Question: I have a problem with Yii framework, everything was working locally jz fine but when I tried to move my app to another system some of the views are showing errors like 'undefined variables'.
anyone know about this issue.
I found some similar issues with yii but none of them provided a correct answer for me.
## EDIT
actually I have 2 dropdown boxes, 1st one is getting the value from the model, if we select 1 from 1st dropdown list it will filter the results and shows in the second dropdown list(ajax call), both dropdown boxes using different controller action
And in firezilla I am getting the 500 internal server error for the request and following image contains log as response.
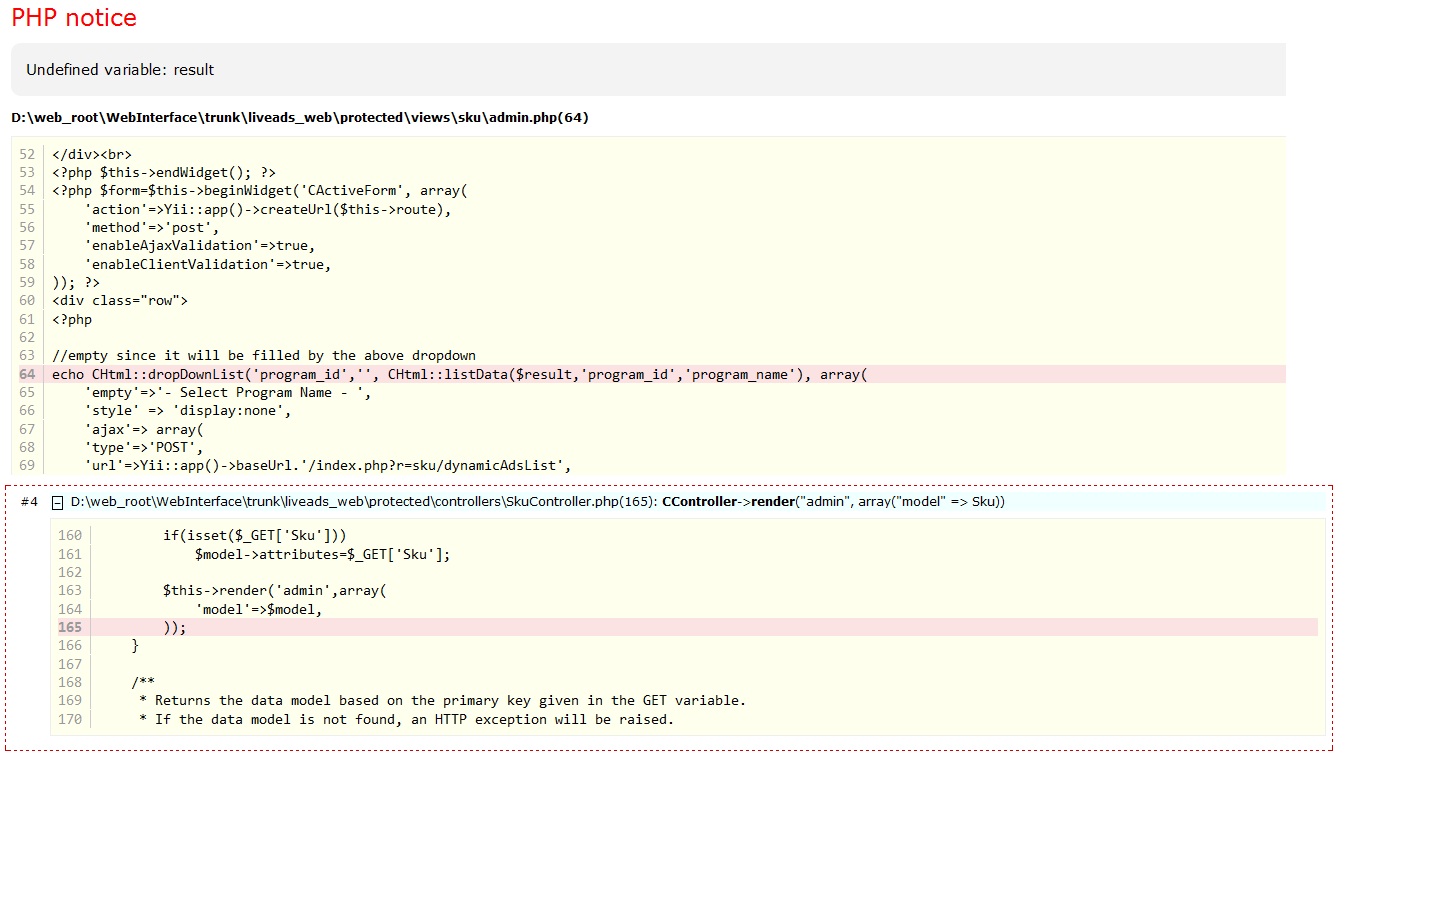
Answer: The errors concerning undefined variables where probably always there, but not shown due to less strict values of the <URL> configuration directives.
Undefined variables do not usually cause a 500 internal server error. Consult the log file of the web server for details on those errors.